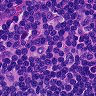
Metastatic tissue present: no